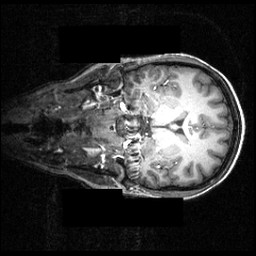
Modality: T1w
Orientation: coronal
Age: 22
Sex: female
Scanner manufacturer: siemens
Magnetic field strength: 3.951 T
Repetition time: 1.5 s
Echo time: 0.00335 s